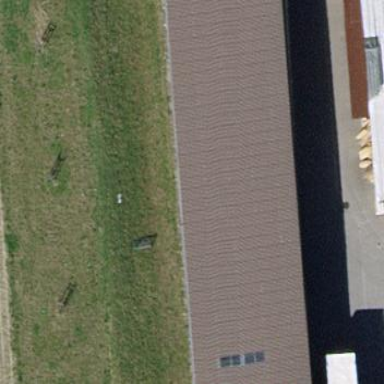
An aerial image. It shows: Industrial building with skillion roof shape.